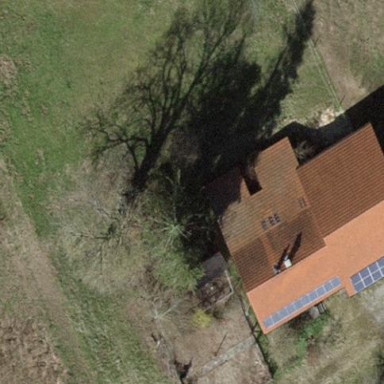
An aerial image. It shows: Farm building with gabled roof.